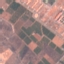
Land use / land cover: PermanentCrop